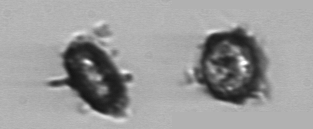
Label: Thalassiosira_TAG_external_detritus